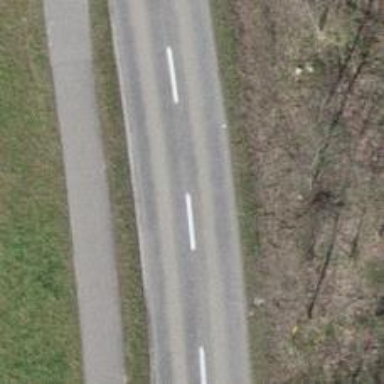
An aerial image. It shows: Secondary road with asphalt surface.